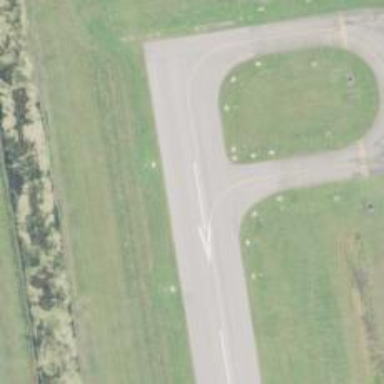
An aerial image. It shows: Runway surface made of asphalt at airport.